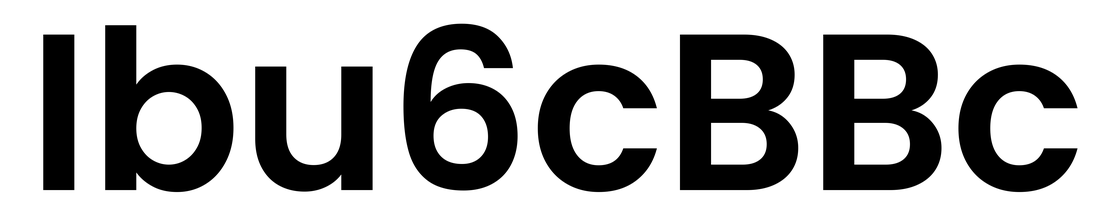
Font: Poppins-SemiBold